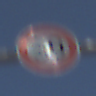
Verkehrszeichen: Geschwindigkeit30
Umgebung: Outdoor, Nature
Tageszeit: Midday
Wetter: PartlyCloudy
Licht: Natural
Jahreszeit: NotSpecified
Kontrast: HighContrast